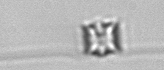
Label: Chaetoceros_didymus